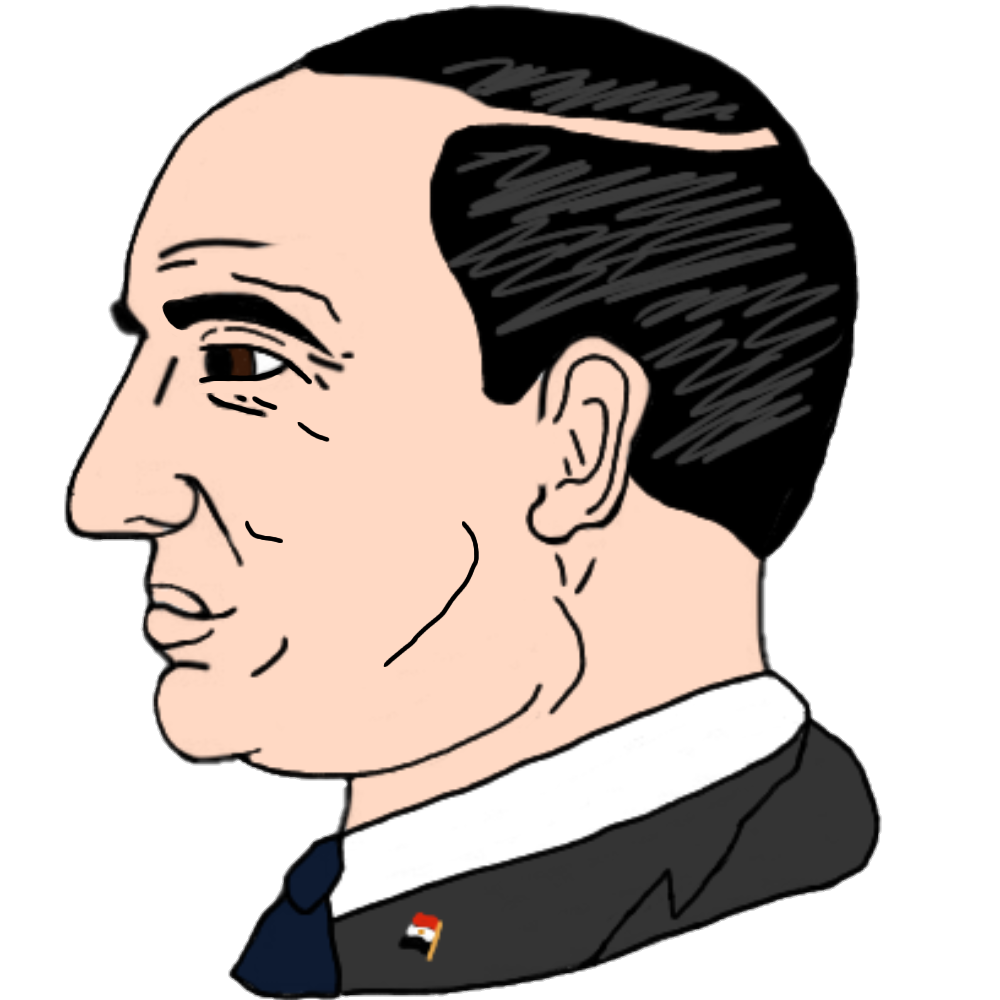
Label: 4_Yes_Chad